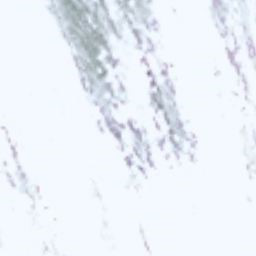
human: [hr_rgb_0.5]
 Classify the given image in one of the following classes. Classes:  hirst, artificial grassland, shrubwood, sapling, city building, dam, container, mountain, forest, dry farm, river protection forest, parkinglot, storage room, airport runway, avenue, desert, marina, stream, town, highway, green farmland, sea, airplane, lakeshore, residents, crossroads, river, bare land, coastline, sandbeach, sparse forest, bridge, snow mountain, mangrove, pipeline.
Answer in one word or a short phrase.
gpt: snow mountain